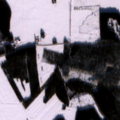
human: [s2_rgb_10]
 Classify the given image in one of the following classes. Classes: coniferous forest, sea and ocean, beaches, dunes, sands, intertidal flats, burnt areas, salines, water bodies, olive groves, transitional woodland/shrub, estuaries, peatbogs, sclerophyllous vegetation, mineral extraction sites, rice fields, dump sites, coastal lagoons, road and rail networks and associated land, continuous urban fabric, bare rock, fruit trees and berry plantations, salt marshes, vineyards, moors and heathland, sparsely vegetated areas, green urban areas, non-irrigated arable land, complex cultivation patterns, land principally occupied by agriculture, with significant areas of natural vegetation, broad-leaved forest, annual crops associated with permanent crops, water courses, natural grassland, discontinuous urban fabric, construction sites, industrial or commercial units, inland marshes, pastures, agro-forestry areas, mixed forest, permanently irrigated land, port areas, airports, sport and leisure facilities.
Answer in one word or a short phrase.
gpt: non-irrigated arable land, coniferous forest, mixed forest